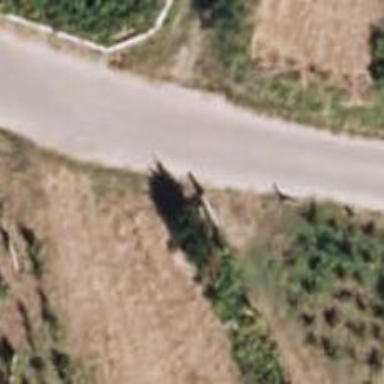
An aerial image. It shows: Unclassified road with dirt surface.